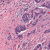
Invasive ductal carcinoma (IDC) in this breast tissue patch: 1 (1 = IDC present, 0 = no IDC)